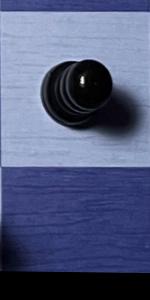
Label: Empty